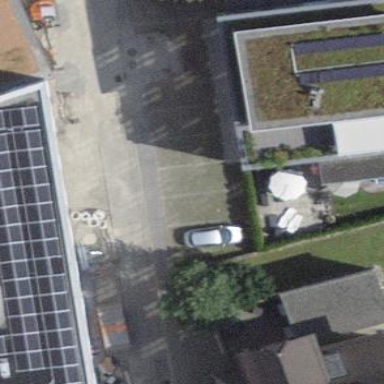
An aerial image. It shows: Street side parking area.